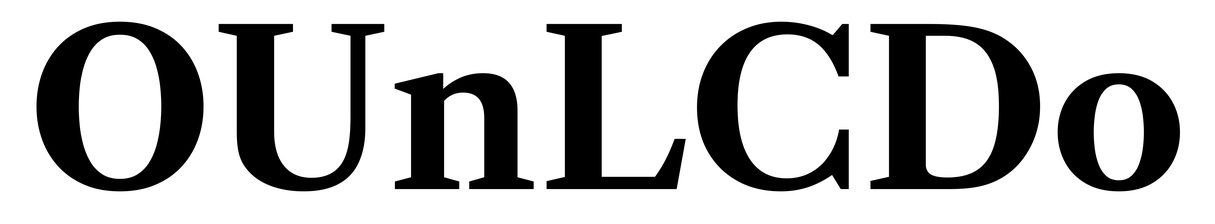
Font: LibreCaslonText_Bold